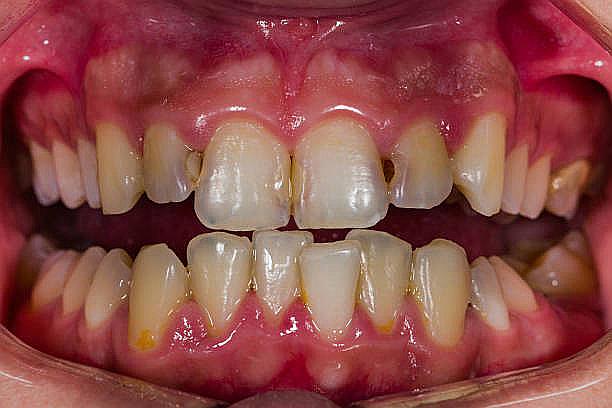
Condition: Calculus